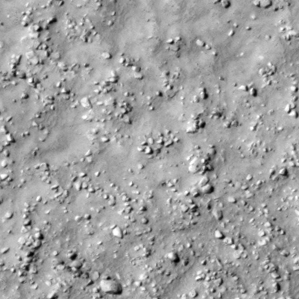
Label: non_frost